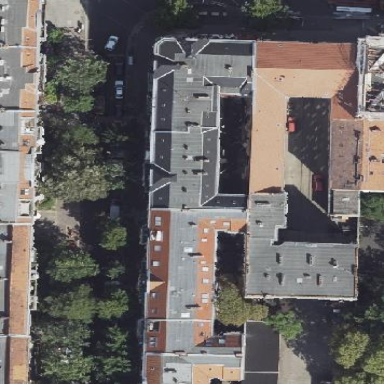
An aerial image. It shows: Saltbox-shaped roof distinguishes these apartments.